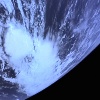
Label: cloud